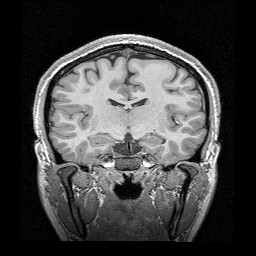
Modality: T1w
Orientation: sagittal